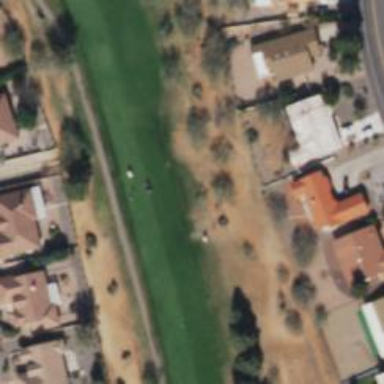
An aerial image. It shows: View of golf hole.